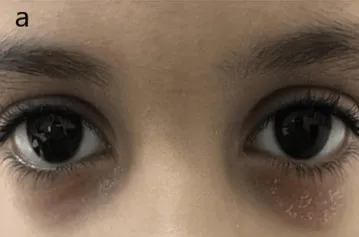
An eight-year-old with a history of periorbital atopic dermatitis. . (a) Before tacrolimus ointment application.
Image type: medical_photograph (other_medical_photograph)